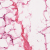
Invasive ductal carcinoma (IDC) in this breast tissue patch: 0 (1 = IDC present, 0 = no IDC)